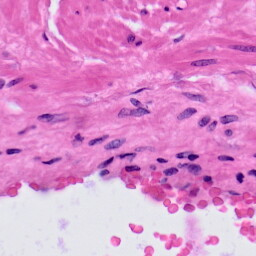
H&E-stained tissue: Prostate